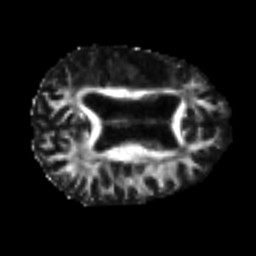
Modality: FA
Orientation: axial
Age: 65
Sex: male
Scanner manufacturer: siemens
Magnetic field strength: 3 T
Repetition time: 4.987 s
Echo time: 0.0792 s